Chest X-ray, AP view. Patient: 20 years old, sex M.
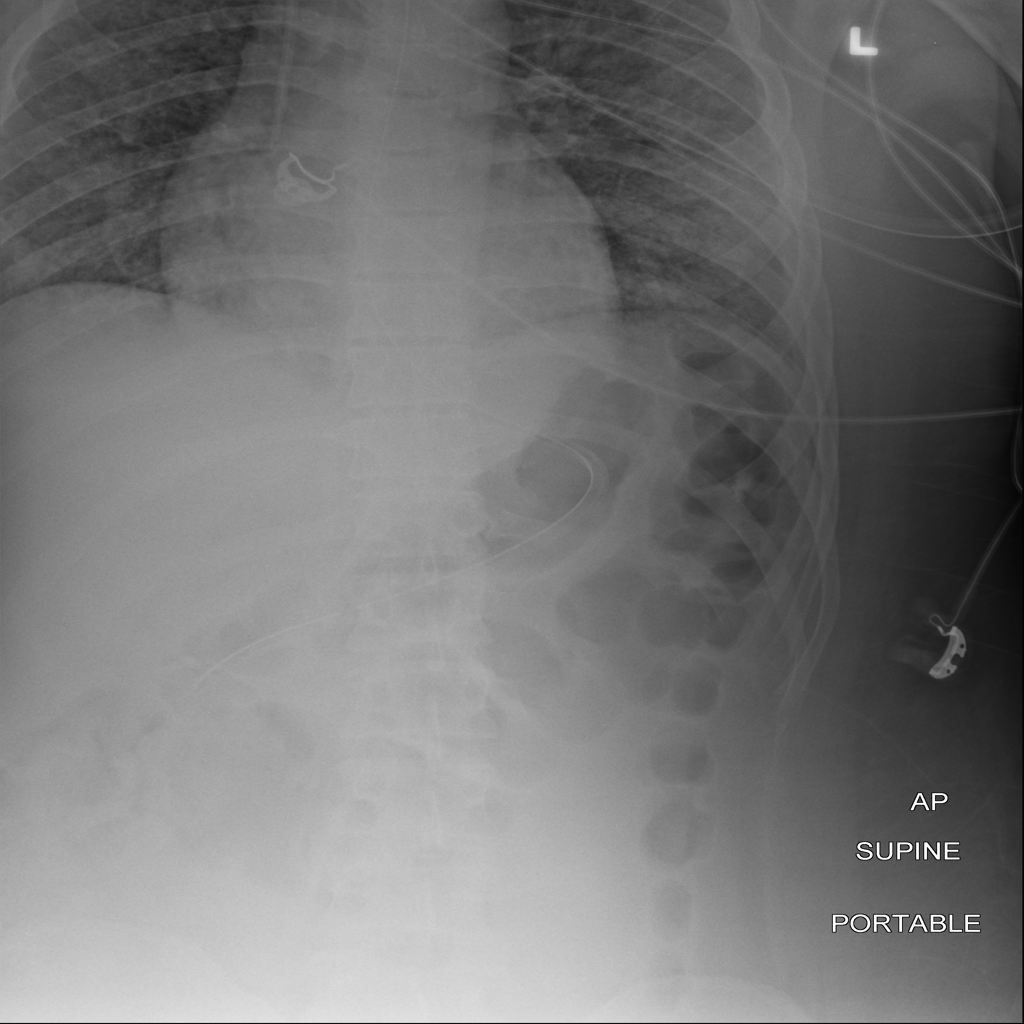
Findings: No Finding